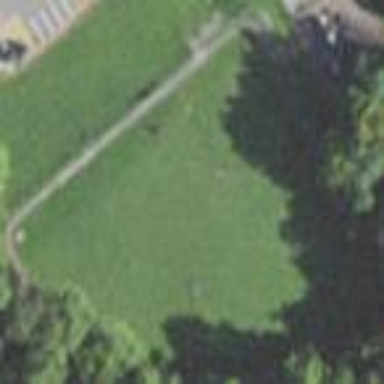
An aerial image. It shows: Recreational ground located at St. Timothy Catholic School.